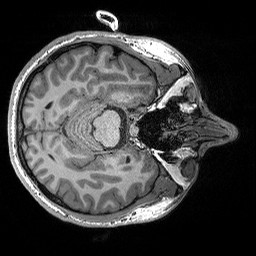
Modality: T1w
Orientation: axial
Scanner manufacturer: siemens
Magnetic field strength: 3 T
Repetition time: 2.3 s
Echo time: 0.00298 s